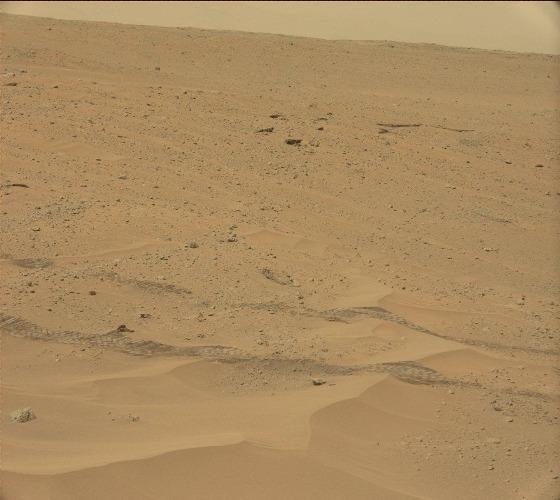
Terrain classes present: Gravel / Sand / Soil, Rock, Sky / Distant Mountains, Track